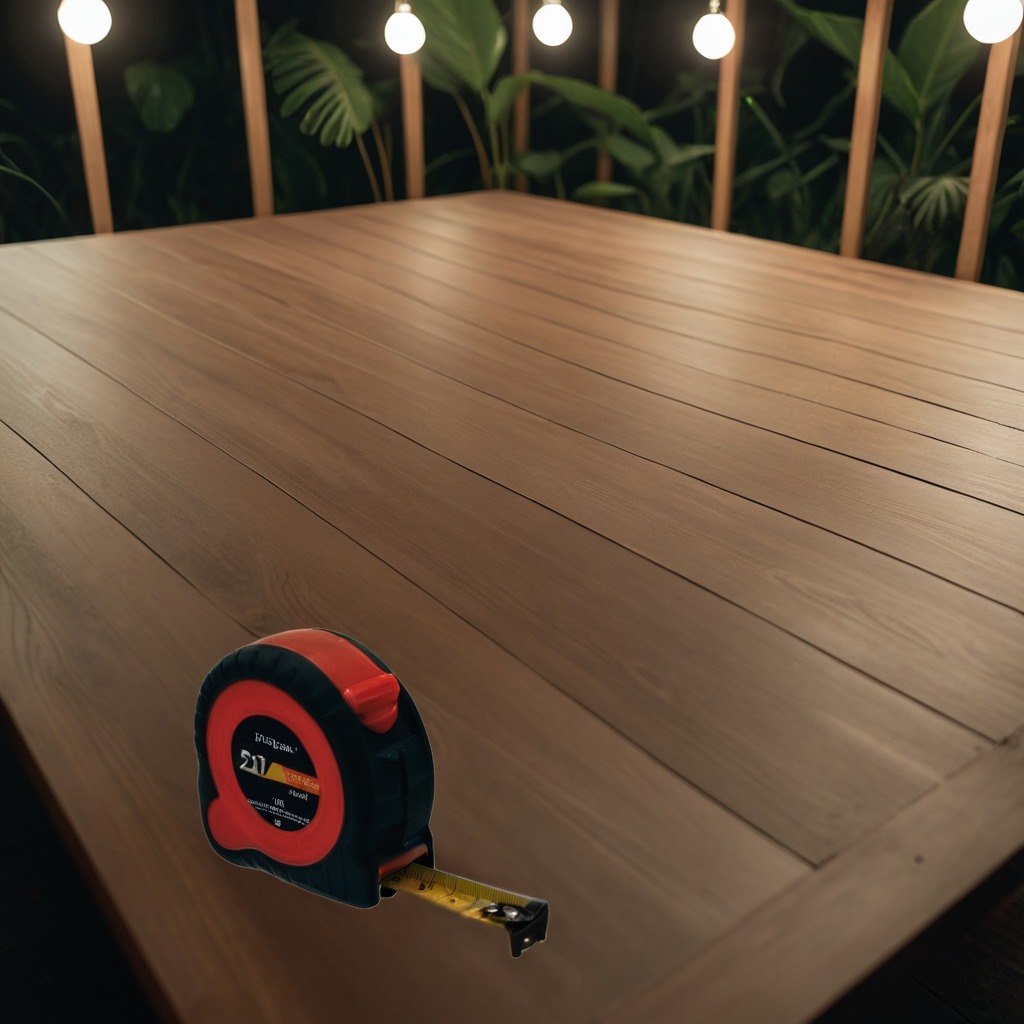
A measuring tape is lying on the wooden table inside a jungle field workshop tent at night.